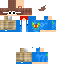
A male human skin with medium skin, wearing brown long hair dressed in a blue hoodie and blue pants, featuring a closed mouth.